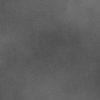
Atmospheric dust classification: dusty